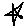
Label: star